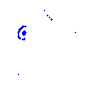
Particle: electron